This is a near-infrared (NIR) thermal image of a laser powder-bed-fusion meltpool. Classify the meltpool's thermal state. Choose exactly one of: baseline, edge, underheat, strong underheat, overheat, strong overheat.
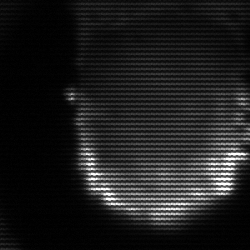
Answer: baseline